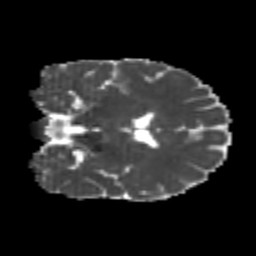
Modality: MD
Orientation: coronal
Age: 22
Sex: male
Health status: healthy
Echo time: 0.074 s